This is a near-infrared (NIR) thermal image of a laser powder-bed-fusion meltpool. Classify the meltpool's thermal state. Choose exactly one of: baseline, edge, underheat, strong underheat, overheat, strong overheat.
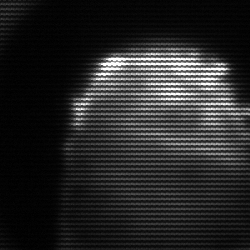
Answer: edge